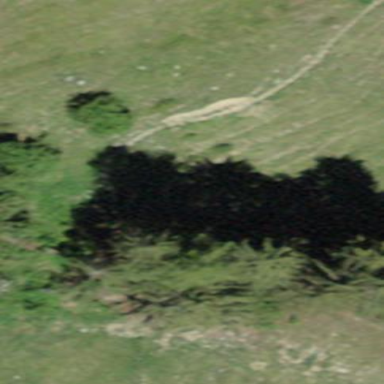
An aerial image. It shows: Forest area.